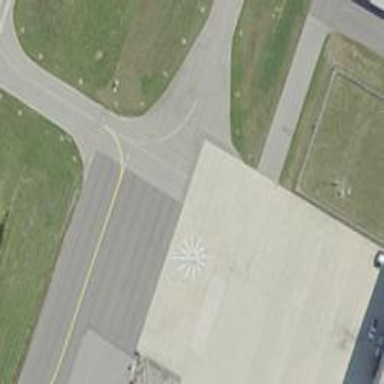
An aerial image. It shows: Image of taxiway at airport.